Field crop: maize
Growth stage: 2
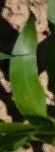
Species: maize